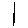
Label: line